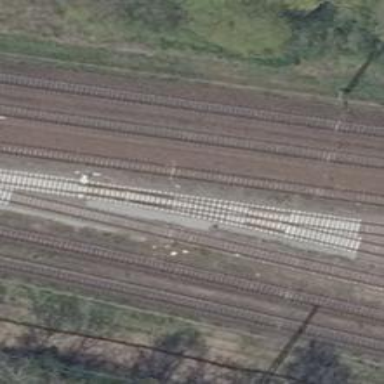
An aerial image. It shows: Railway switch.